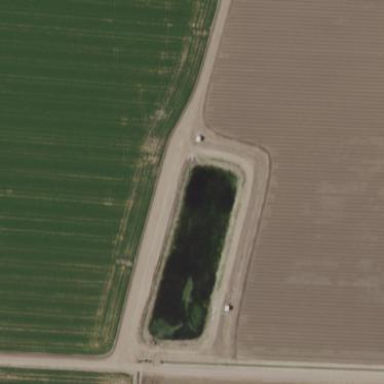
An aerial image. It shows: Irrigation reservoir used for irrigation purposes.